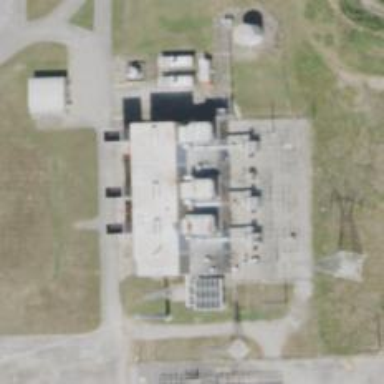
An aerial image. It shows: Gas turbine power generator.